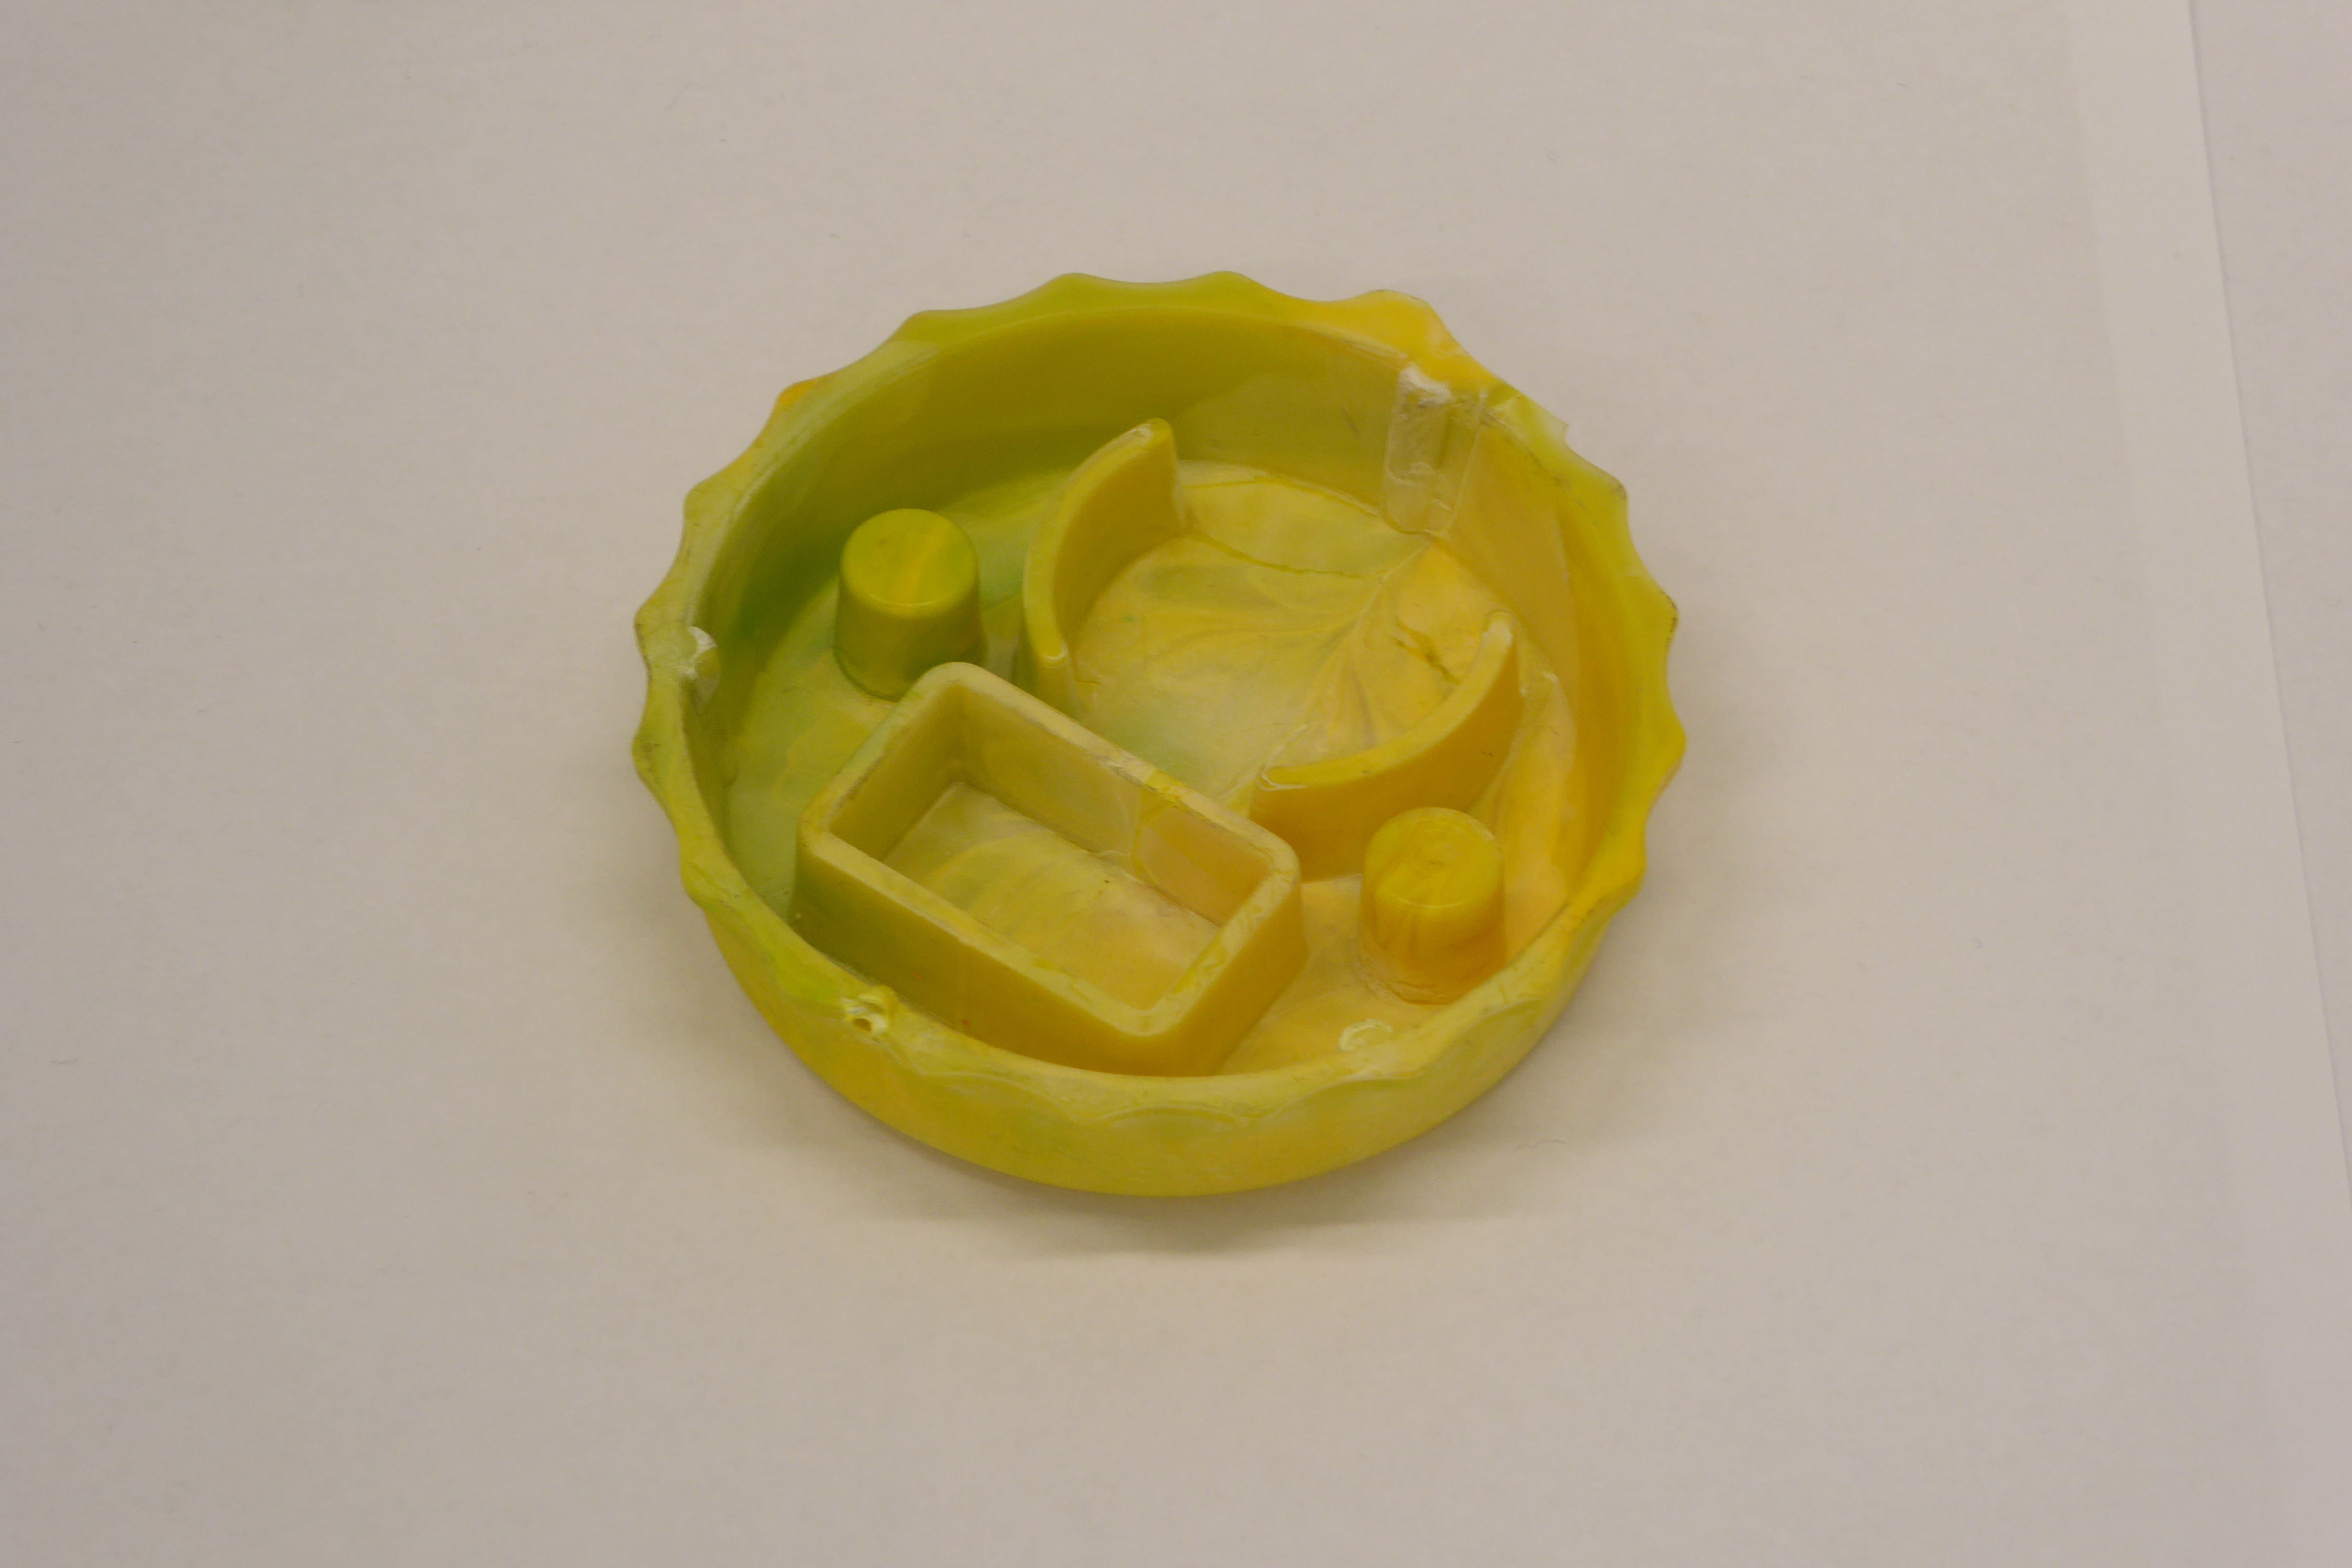
Label: Bottle Opener - Cover